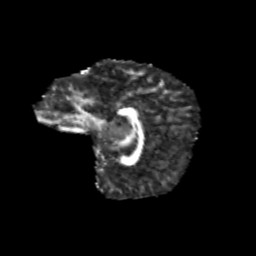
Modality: FA
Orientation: sagittal
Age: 12
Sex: female
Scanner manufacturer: siemens
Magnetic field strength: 3 T
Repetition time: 3.8 s
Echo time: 0.07 s